Interaction volume radius: 5 \u00c5
Interaction volume height: 10 \u00c5
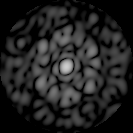
Disorder parameter: 0.7892